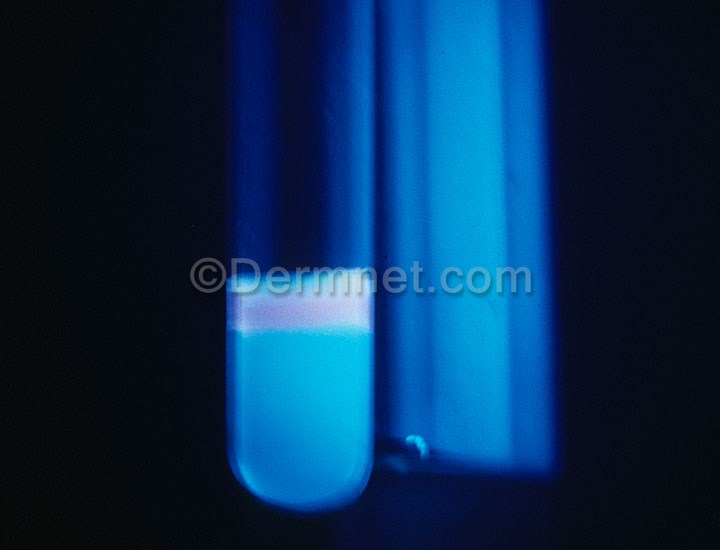
Disease: Light Diseases and Disorders of Pigmentation